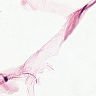
Metastatic tissue present: no